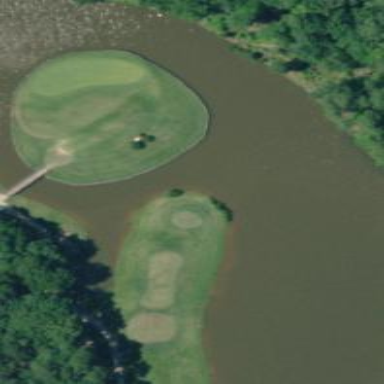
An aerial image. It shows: Water hazard in golf course. The hazard is natural water feature.